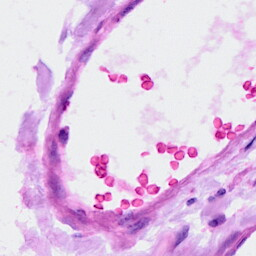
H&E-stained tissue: Ovarian